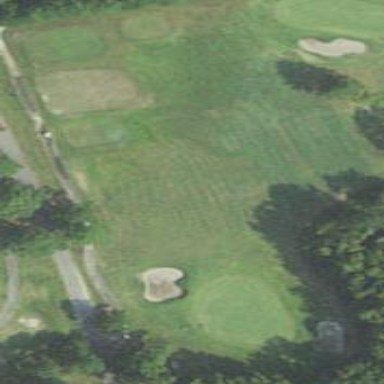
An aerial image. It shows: Golf pitch.